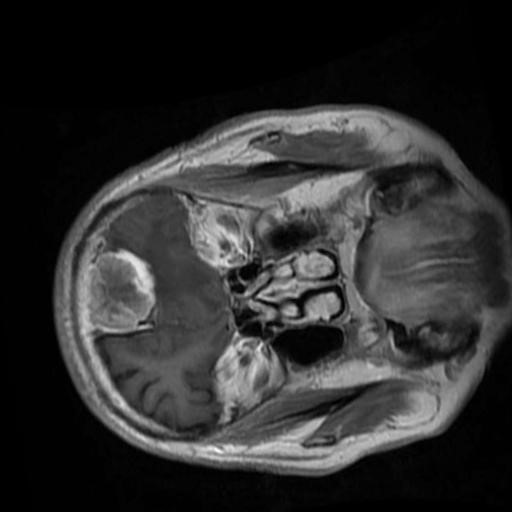
Label: brain_menin